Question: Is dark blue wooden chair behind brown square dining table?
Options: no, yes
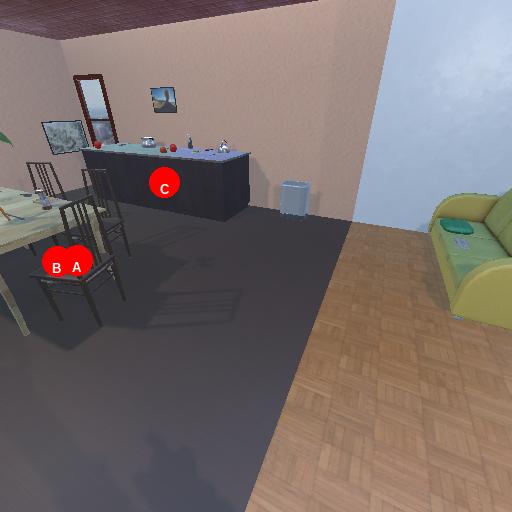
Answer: no